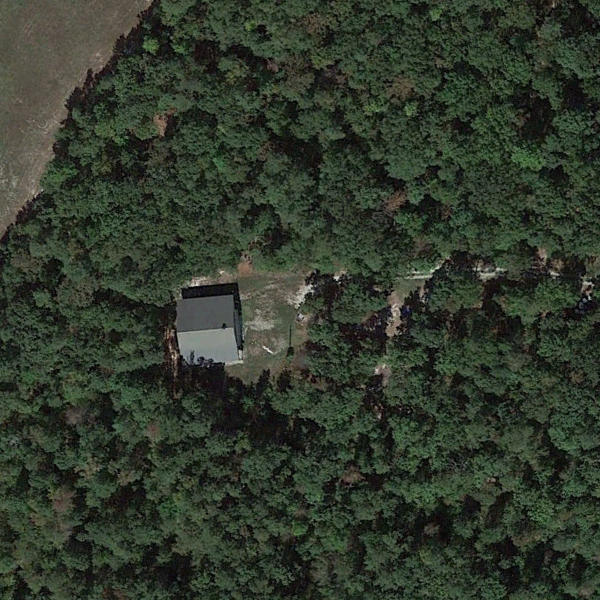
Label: SparseResidential